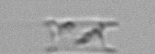
Label: Eucampia